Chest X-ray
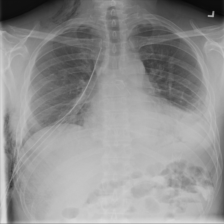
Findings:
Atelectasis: positive
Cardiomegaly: negative
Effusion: positive
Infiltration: positive
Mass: negative
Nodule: negative
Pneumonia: negative
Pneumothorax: positive
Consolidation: negative
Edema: negative
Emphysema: positive
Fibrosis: negative
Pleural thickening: negative
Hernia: negative